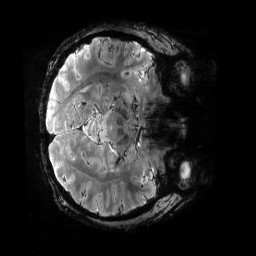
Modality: T2starw
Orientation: axial
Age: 27
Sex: male
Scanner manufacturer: siemens
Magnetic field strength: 6.98 T
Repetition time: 4.91 s
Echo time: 0.016 s